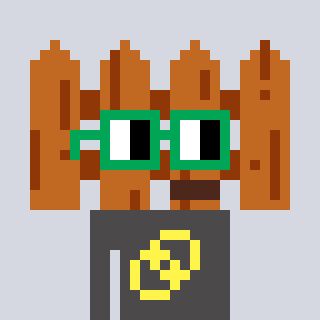
a pixel art character with square green glasses, a fence-shaped head and a grayscale-colored body on a cool background